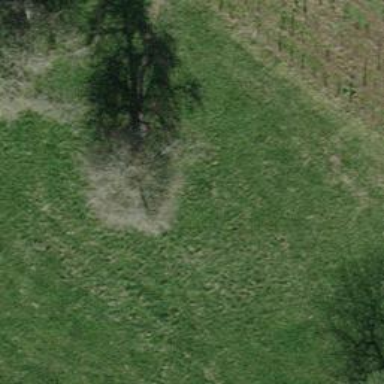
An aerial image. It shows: Agricultural area with deciduous broadleaved trees.